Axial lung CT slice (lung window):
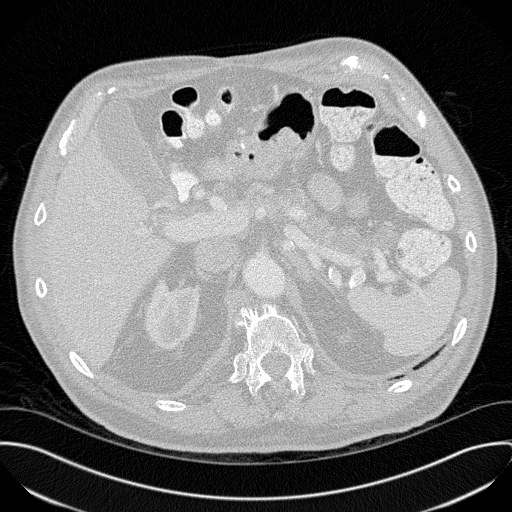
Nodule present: no